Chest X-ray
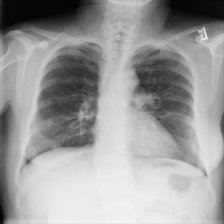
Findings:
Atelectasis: negative
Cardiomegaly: negative
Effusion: negative
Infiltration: positive
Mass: negative
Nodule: negative
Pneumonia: negative
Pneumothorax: negative
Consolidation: negative
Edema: negative
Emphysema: positive
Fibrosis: negative
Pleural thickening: negative
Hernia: negative